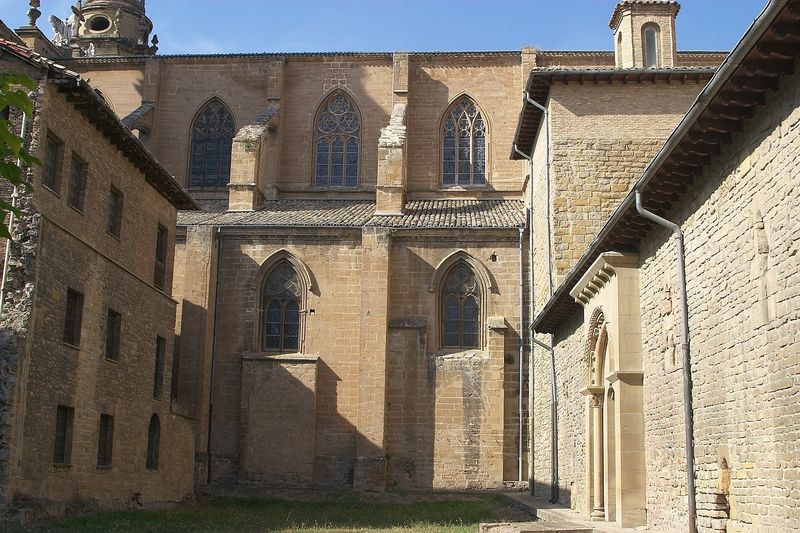
Titel: Kathedrale von Pamplona
Künstler: Jaques Perut
Standort: Pamplona, Kathedrale (EU - E - Navarra)
Schlagwörter: baum, blau, gott, himmel, wolken, grün, sand, fenster, frankreich, glas, grau, licht, pfeiler, tür, weiss, dach, gebäude, gras, haus, rasen, rot, schloss, wiese, beige, alt, wand, barock, stein, steine, kirche, gotik, oval, turm, garten, spanien, fassade, süden, mauer, ziegel, backstein, hof, türe, ornamente, fotorealistisch, tor, foto, bögen, eingang, innenhof, ruine, kloster, türme, mauerwerk, gross, kreise, hauptschiff, kathedrale, rom, sandstein, glasfenster, gotisch, seitenschiff, spitzbogen, spitzbögen, jesus, mauern, macht, gothisch, weise, dachrinne, basilika, bauwerk, aussenwand, kirchenfenster, masswerkfenster, fallrohr, aussenbau, regenrohre, fenbster, backstien, portal rundbögen, ziegelsetin